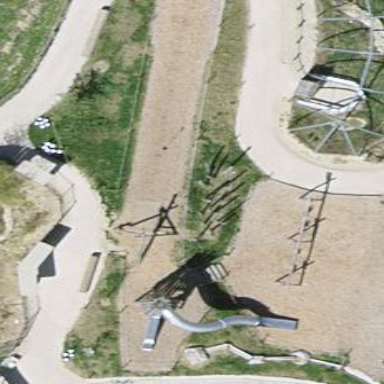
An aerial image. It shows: Playground area for leisure land.